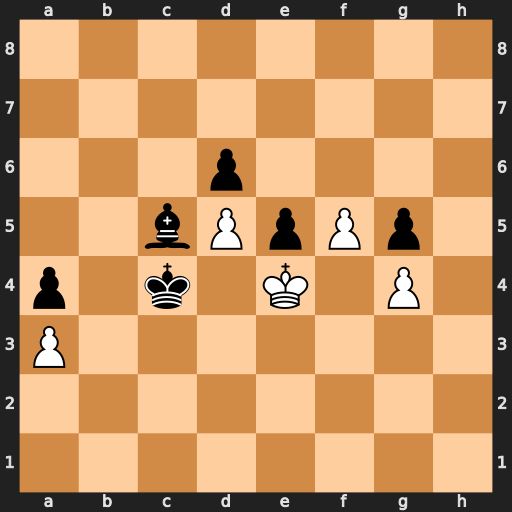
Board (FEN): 8/8/3p4/2bPpPp1/p1k1K1P1/P7/8/8
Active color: w
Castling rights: -
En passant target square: -
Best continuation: f6 Kc3 f7 Bxa3 f8=Q